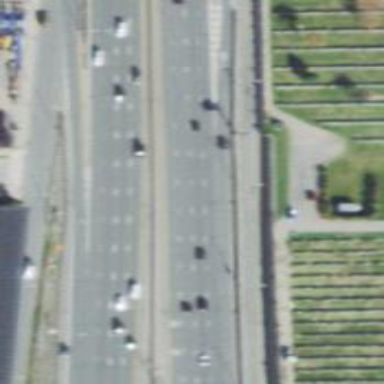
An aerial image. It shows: Asphalt motorway link.